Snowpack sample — Buffalo Mountain, Silverthorne, Colorado, USA (1/25/25, 10:11 AM MST)
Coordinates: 39.6222, -106.1139
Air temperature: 22 °F
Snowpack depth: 110 cm
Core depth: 40 cm
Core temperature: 46.4 °F
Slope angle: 12°, slope face: 102°
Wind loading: high
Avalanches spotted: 0
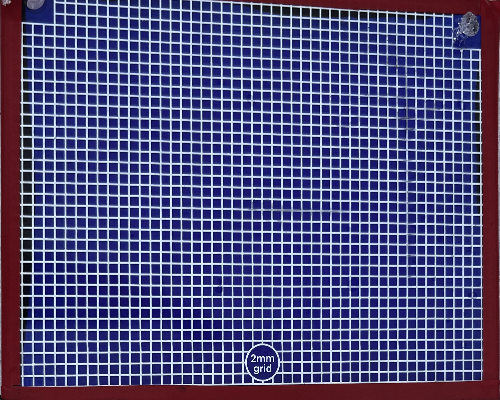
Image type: profile
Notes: No avalanches nearby, collected on the outskirts of a fire break 15 meters from the treeline, on way to Buffalo and Red Mountain